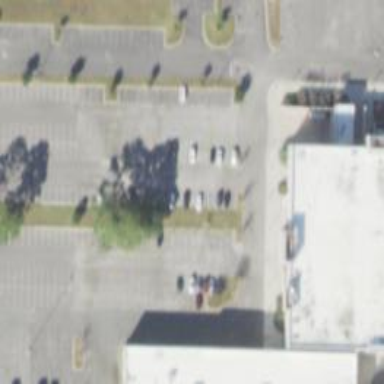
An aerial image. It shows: Parking space.